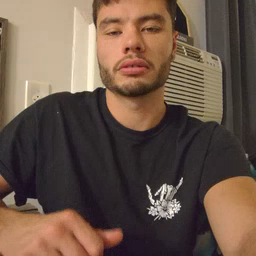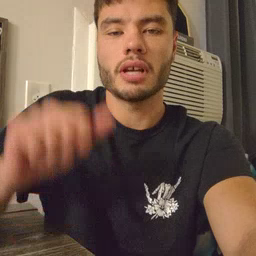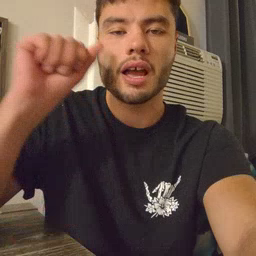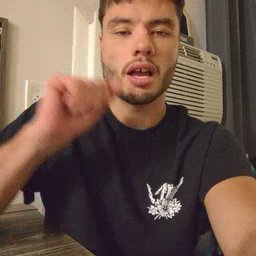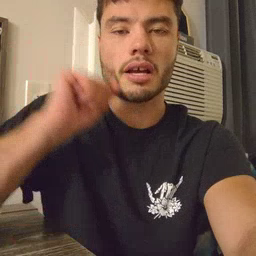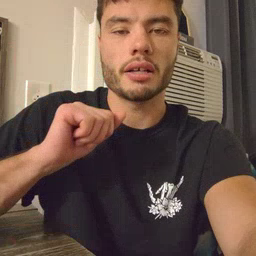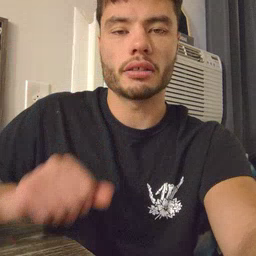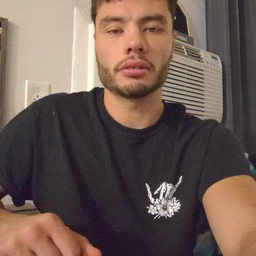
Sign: aunt